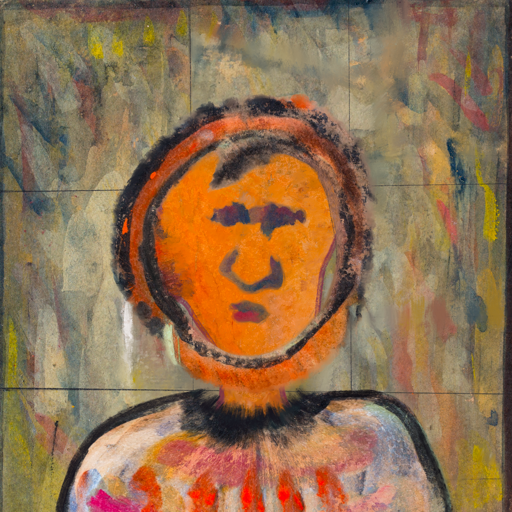
Background: GypsyMother, Head And Neck Front: Hypocrite, Face Front: In_The_Sun, Bust: Childish, Hair Front: Childish, Head Accessory: Blank, Second Necklace: Blank, Necklace: Blank, Baby: Blank